Interaction volume radius: 10 \u00c5
Interaction volume height: 15 \u00c5
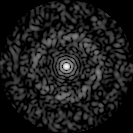
Disorder parameter: 0.8262